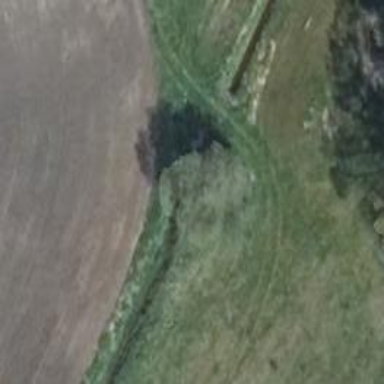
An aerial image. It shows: Deciduous tree with broadleaved leaves.